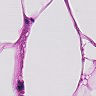
Metastatic tissue present: no